Question: I have a form which uses both text fields as well as 'select' options. I styled the form using the following CSS:
'''
input[type=text] {
width: 250px;
height: 30px;
text-indent: 10px;
border-width: 3px;
border-color: rgba(50, 50, 50, 0.14);
margin: 10px 10px 10px 0px;
padding: 5px 5px 5px 5px;
}
select {
width: 250px;
height: 30px;
border-width: 3px;
border-color: rgba(50, 50, 50, 0.14);
margin: 10px 10px 10px 0px;
}
'''
The problem is that for some reason, the 'select' options are not properly using the 'width' and 'height'. The actual select box is rather small is comparison to the text fields. They end up like:

How can I properly resize a 'select' option using CSS to make it have the same size as text fields? I tried using the 'width' and 'height' as shown above, but this does not give me the desired effect.
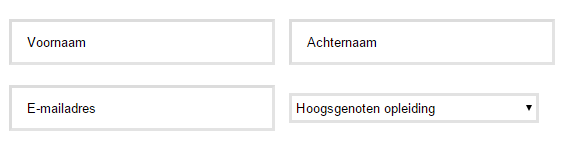
Answer: try this:
'''
select {
min-width:265px;
min-height: 45px;
border-width: 3px;
border-color: rgba(50, 50, 50, 0.14);
margin: 10px 10px 10px 0px;
}
'''